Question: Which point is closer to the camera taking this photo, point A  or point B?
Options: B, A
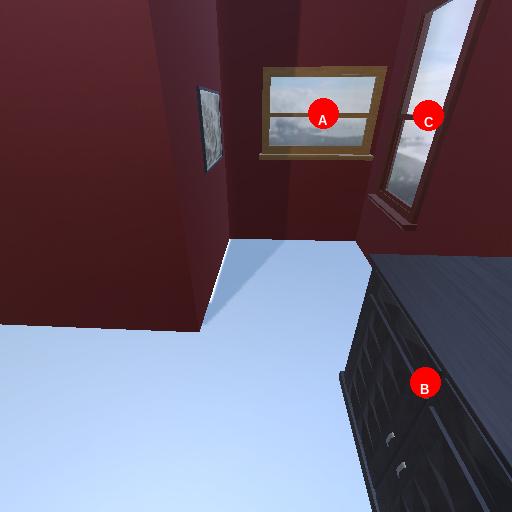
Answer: B